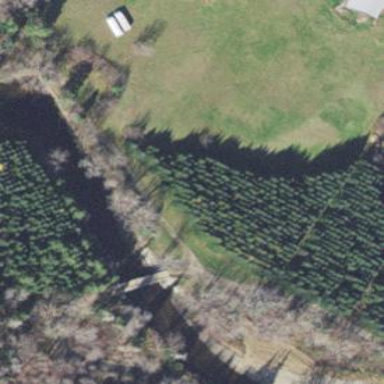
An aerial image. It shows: Orchard filled with pine trees.